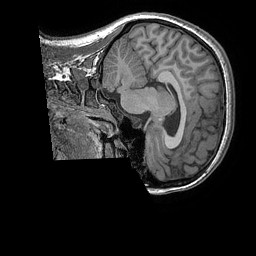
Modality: T1w
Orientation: sagittal
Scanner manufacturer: ge
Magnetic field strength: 3 T
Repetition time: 0.008184 s
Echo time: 0.003192 s